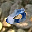
Label: 0